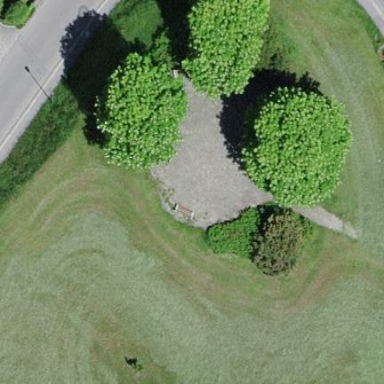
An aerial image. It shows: Lovely park for leisure and relaxation.